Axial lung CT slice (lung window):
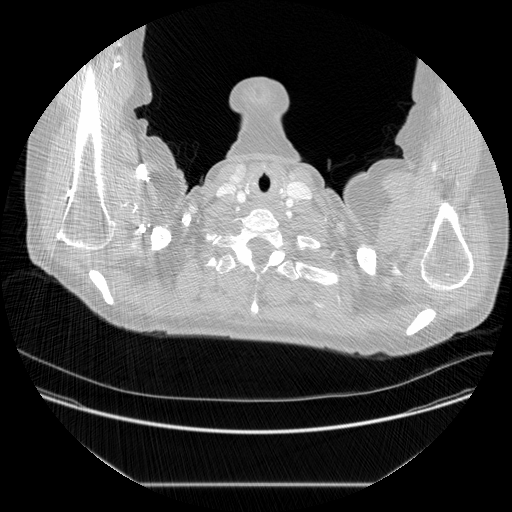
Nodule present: no